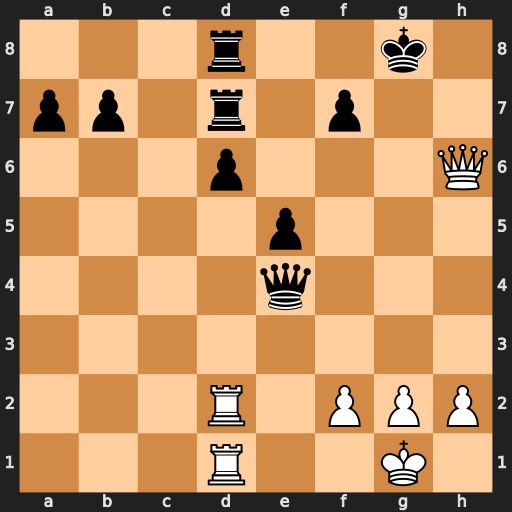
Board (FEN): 3r2k1/pp1r1p2/3p3Q/4p3/4q3/8/3R1PPP/3R2K1
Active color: w
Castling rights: -
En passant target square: -
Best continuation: Rd3 Qf4 Rg3+